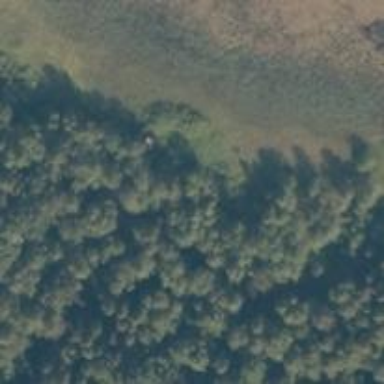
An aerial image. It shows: Bird hide located in leisure land.